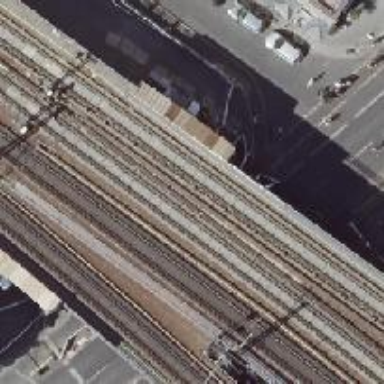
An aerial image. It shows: Bridge carrying electrified light rail tracks with ballastless railway construction.